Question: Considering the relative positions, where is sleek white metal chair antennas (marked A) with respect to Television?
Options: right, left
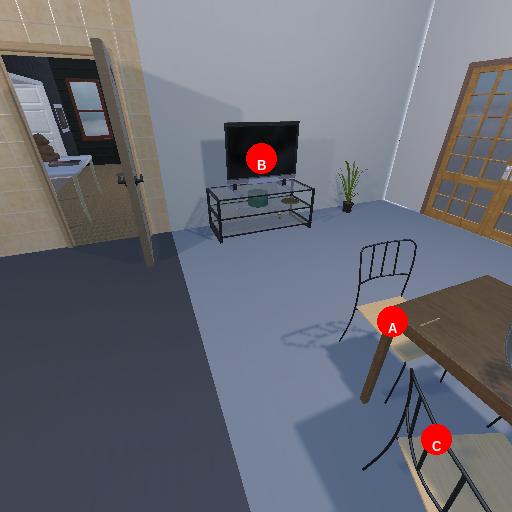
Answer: right